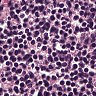
Metastatic tissue present: no